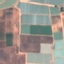
Land use / land cover class: PermanentCrop